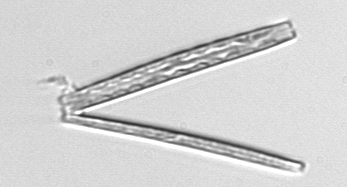
Label: Thalassionema